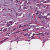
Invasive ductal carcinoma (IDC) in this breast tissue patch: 1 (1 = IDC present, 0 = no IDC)